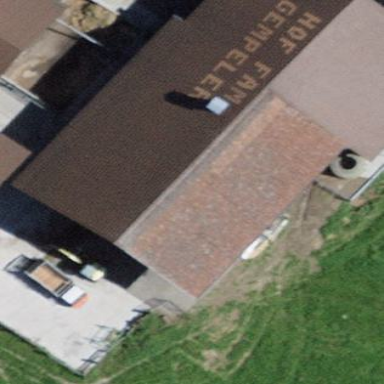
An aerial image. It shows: Barn.